Interaction volume radius: 10 \u00c5
Interaction volume height: 10 \u00c5
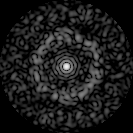
Disorder parameter: 0.8546